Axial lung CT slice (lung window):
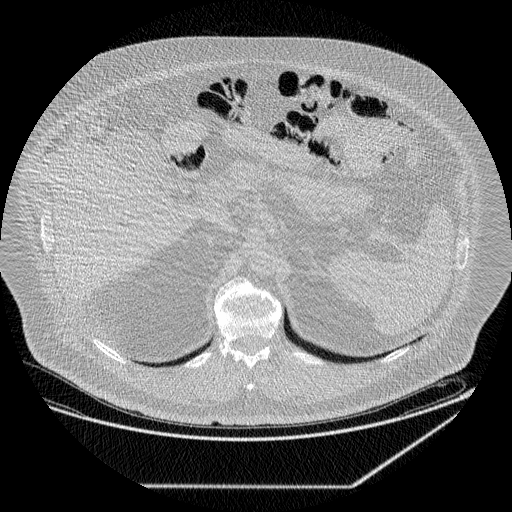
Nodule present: no